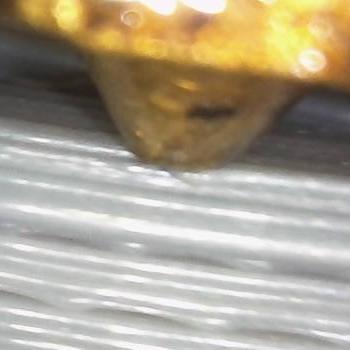
Flow rate: 100%